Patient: sex M, age 64
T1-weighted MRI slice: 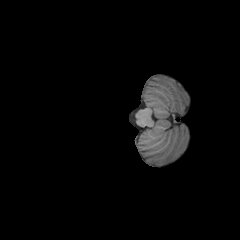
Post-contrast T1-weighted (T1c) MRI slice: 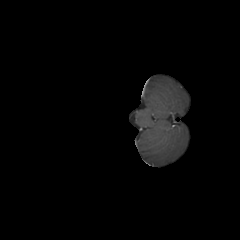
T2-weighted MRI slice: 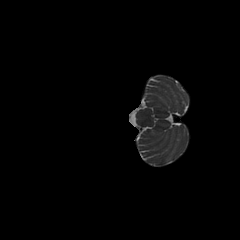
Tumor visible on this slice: no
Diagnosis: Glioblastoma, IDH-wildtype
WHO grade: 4